Question: I have the following which will return 100k rows in the database which should find me 6 random values. The problem is in the Lotto you cannot have multiple same values. I have noticed that some values are showing up the same, eg..
'21-21-34-3-14-46'
Its clear that '21' and '21' are NOT valid numbers in a Lotto ticket. So my question is how do i check that no numbers are the same when generating a random value?
Here is my code:
'''
SET NOCOUNT ON
DECLARE @intFlag INT
SET @intFlag = 1
WHILE (@intFlag <=500000)
BEGIN
--Do Stuff
DECLARE @Random1 INT, @Random2 INT, @Random3 INT, @Random4 INT, @Random5 INT, @Random6 INT, @Upper INT, @Lower INT
---- This will create a random number between 1 and 49
SET @Lower = 1 ---- The lowest random number
SET @Upper = 49 ---- The highest random number
SELECT @Random1 = ROUND(((@Upper - @Lower -1) * RAND() + @Lower), 0)
SELECT @Random2 = ROUND(((@Upper - @Lower -1) * RAND() + @Lower), 0)
SELECT @Random3 = ROUND(((@Upper - @Lower -1) * RAND() + @Lower), 0)
SELECT @Random4 = ROUND(((@Upper - @Lower -1) * RAND() + @Lower), 0)
SELECT @Random5 = ROUND(((@Upper - @Lower -1) * RAND() + @Lower), 0)
SELECT @Random6 = ROUND(((@Upper - @Lower -1) * RAND() + @Lower), 0)
--SELECT @Random;
INSERT INTO CustomerSelections
([draw_date]
,[val1]
,[val2]
,[val3]
,[val4]
,[val5]
,[val6])
VALUES
(
'2013-07-05'
,@Random1
,@Random2
,@Random3
,@Random4
,@Random5
,@Random6
)
SET @intFlag = @intFlag + 1
END
GO
'''

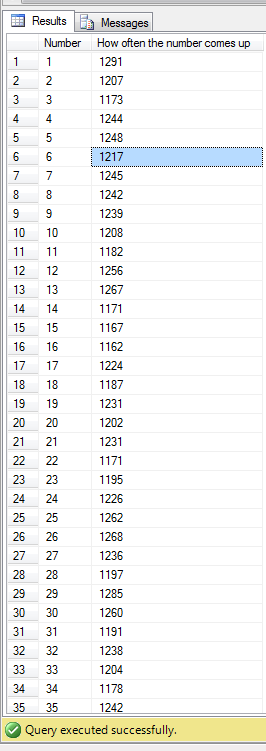
Answer: When I think of random numbers with no duplicates, I think "permutation". So, the idea is to generate the set of possible values, order them randomly, and then choose the first six values as your set:
'''
with nums as (
select @lower as n
union all
select nums.n+1
from nums
where nums.n < @upper
),
randnums as
(select nums.n, ROW_NUMBER() over (order by newid()) as seqnum
from nums
)
select @random1 = MAX(case when rn.seqnum = 1 then rn.n end),
@random2 = MAX(case when rn.seqnum = 2 then rn.n end),
@random3 = MAX(case when rn.seqnum = 3 then rn.n end),
@random4 = MAX(case when rn.seqnum = 4 then rn.n end),
@random5 = MAX(case when rn.seqnum = 5 then rn.n end),
@random6 = MAX(case when rn.seqnum = 6 then rn.n end)
from randnums rn;
'''